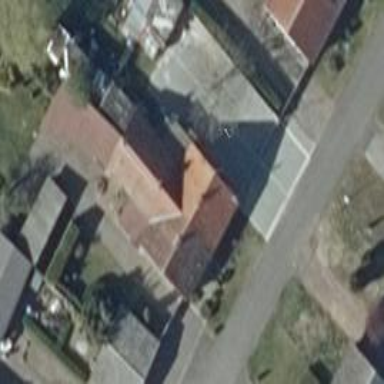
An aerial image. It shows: Residential building.